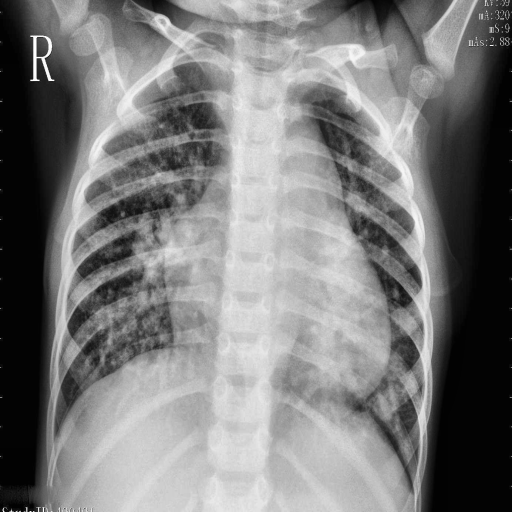
Finding: PNEUMONIA